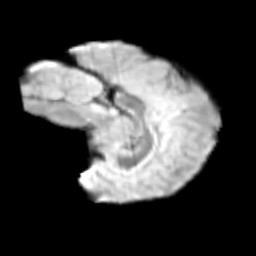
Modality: T2w
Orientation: sagittal
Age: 11
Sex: male
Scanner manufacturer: siemens
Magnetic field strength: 3 T
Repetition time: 3.8 s
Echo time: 0.07 s